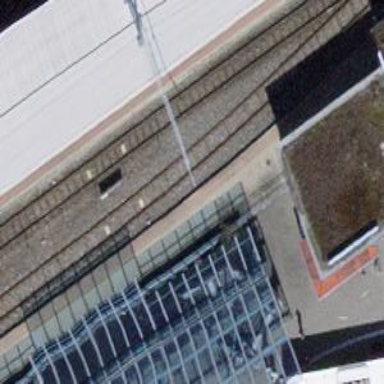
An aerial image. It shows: Narrow-gauge railway siding with electrified contact lines.